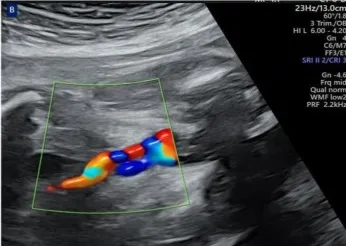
The cross-sectional view of the umbilical cord revealed only one umbilical artery with a blood flow signal and one venous blood flow signal at 31+3 weeks of gestation (B).
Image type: radiology (ultrasound)